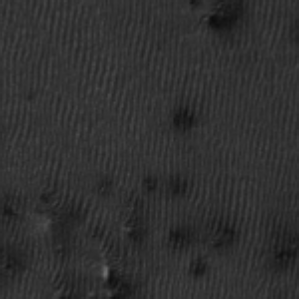
Label: frost